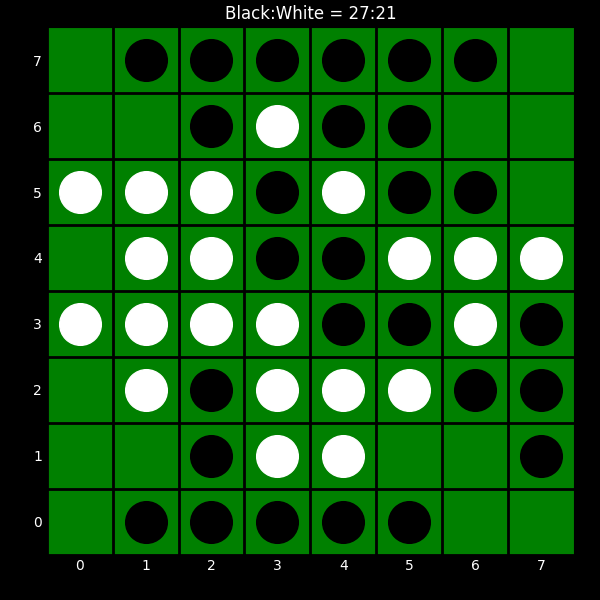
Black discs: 27
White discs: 21